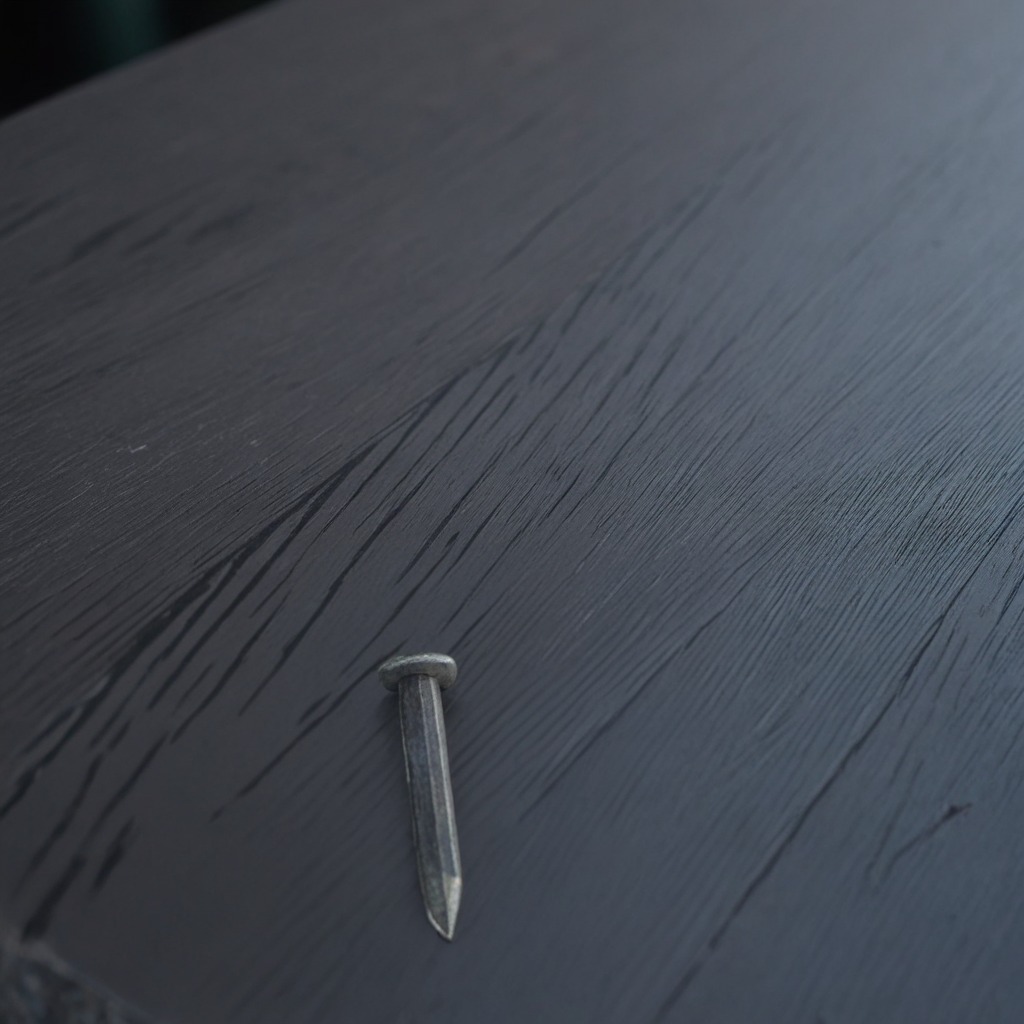
A nail is lying on the table.